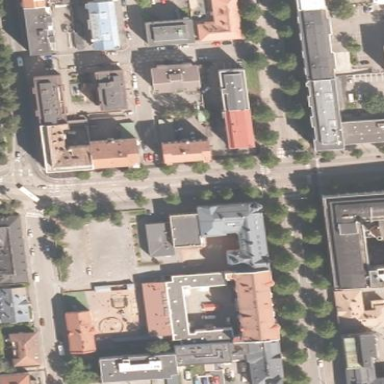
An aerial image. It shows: School located in city block.